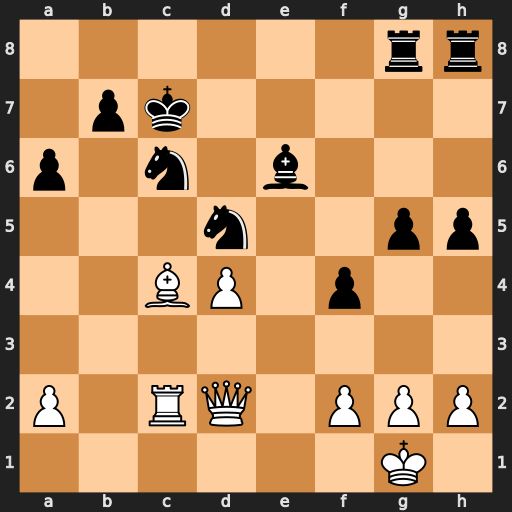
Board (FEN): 6rr/1pk5/p1n1b3/3n2pp/2BP1p2/8/P1RQ1PPP/6K1
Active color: w
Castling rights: -
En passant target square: -
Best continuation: Bxd5 Bxd5 Qa5+ Kb8 Qxd5